Interaction volume radius: 10 \u00c5
Interaction volume height: 15 \u00c5
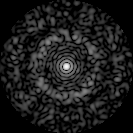
Disorder parameter: 0.8245